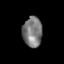
Tissue: skin
Cell type: Epithelial cells
Senescence score: 0.6961
Nuclear area (px): 577
Mean DAPI intensity: 122.355